Question: I have the following layout (very simple)
'''
<LinearLayout xmlns:android="http://schemas.android.com/apk/res/android"
xmlns:tools="http://schemas.android.com/tools"
android:layout_width="match_parent"
android:layout_height="match_parent"
android:background="@color/mainbackground"
android:orientation="vertical" >
<LinearLayout
android:layout_width="wrap_content"
android:layout_height="wrap_content"
android:layout_gravity="center"
android:orientation="vertical" >
<View
android:layout_width="fill_parent"
android:layout_height="@dimen/spazio" />
<ImageView
android:layout_width="wrap_content"
android:layout_height="wrap_content"
android:layout_gravity="center_horizontal"
android:src="@drawable/cm_sign" />
<View
android:layout_width="fill_parent"
android:layout_height="@dimen/spazio" />
<TextView
style="@style/H2"
android:layout_width="wrap_content"
android:layout_height="wrap_content"
android:layout_gravity="center_horizontal"
android:gravity="center"
android:text="@string/welldone" />
<View
android:layout_width="fill_parent"
android:layout_height="@dimen/spazio" />
</LinearLayout>
<LinearLayout
android:layout_width="match_parent"
android:layout_height="wrap_content"
android:gravity="center"
android:orientation="horizontal"
android:weightSum="1" >
<TextView
android:id="@+id/ok2"
style="@style/L1"
android:layout_width="0dp"
android:layout_height="fill_parent"
android:layout_gravity="center"
android:layout_margin="5dp"
android:layout_weight="0.5"
android:background="@drawable/white_white_box"
android:gravity="center"
android:padding="5dp"
android:text="@string/thanks" />
</LinearLayout>
</LinearLayout>
'''
The activity in the Manifest is defined as follows:
'''
<activity
android:name="com.examples.android.calendar.crisismate2.Welldone17"
android:theme="@android:style/Theme.Dialog" >
</activity>
'''
I get the following result, as you can see the "THANKS!" gets cut

Thank you very much for any suggestion!!!
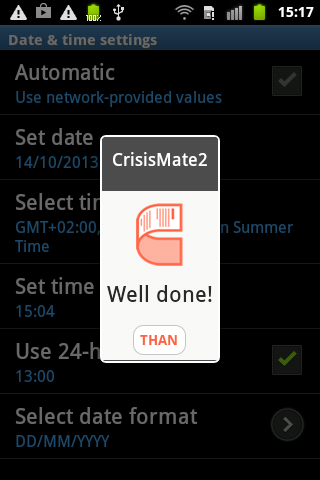
Answer: Most likely the combination of all of your layout parameters and/or styles does not allow more text to be shown.
Possible fixes.
Make the dialog wider.
Make the "Thanks" textview wider
Reduce margins and padding to make more room in the textview